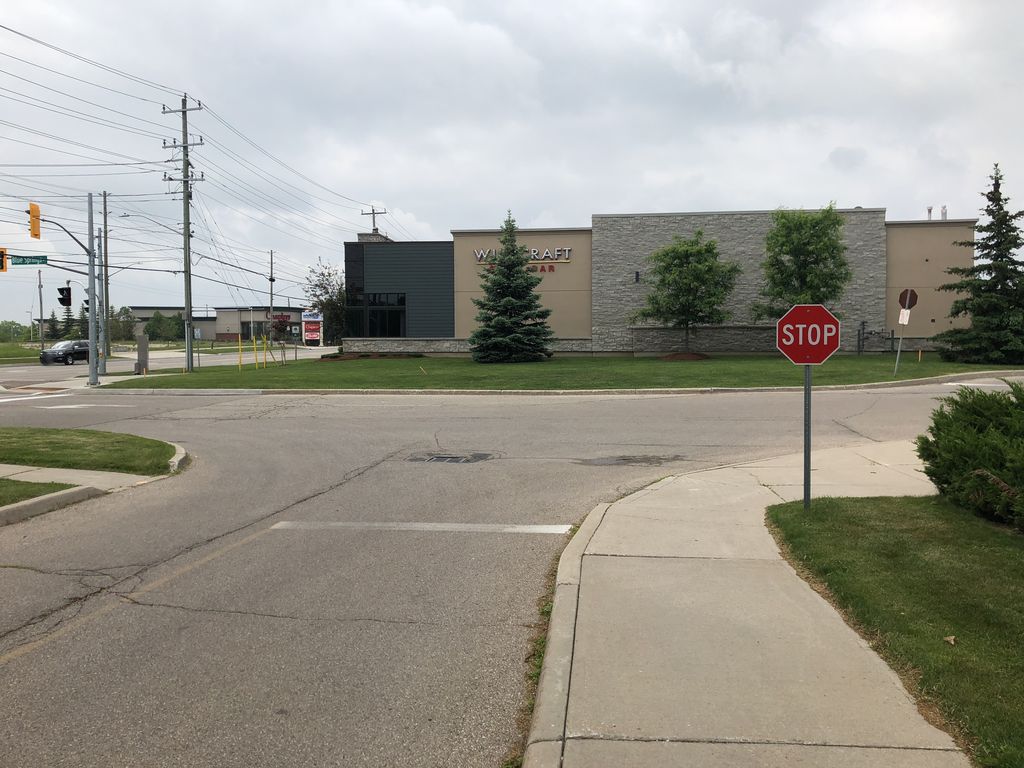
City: kitchener-waterloo